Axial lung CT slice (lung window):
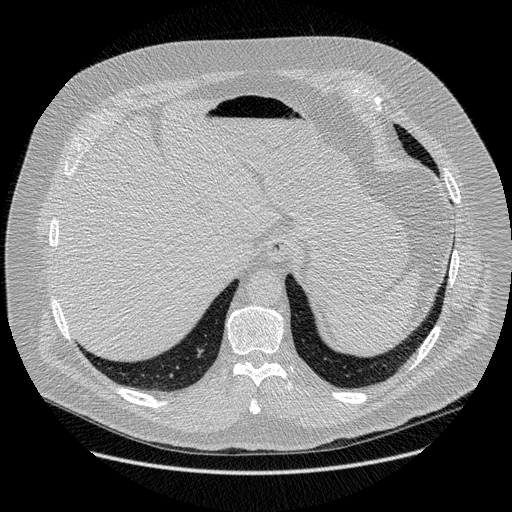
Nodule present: no